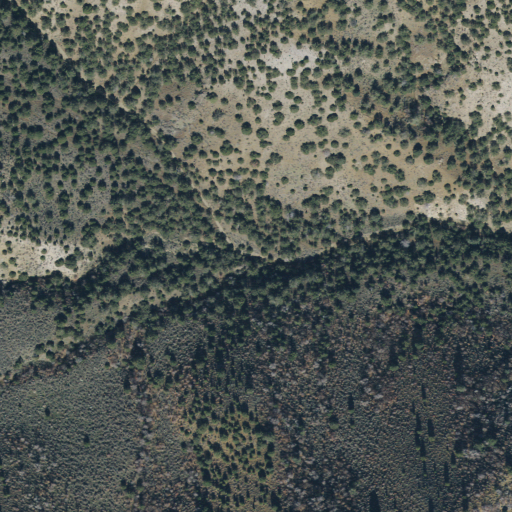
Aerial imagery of valley in Utah named Broad Hollow containing shrub and evergreen forest